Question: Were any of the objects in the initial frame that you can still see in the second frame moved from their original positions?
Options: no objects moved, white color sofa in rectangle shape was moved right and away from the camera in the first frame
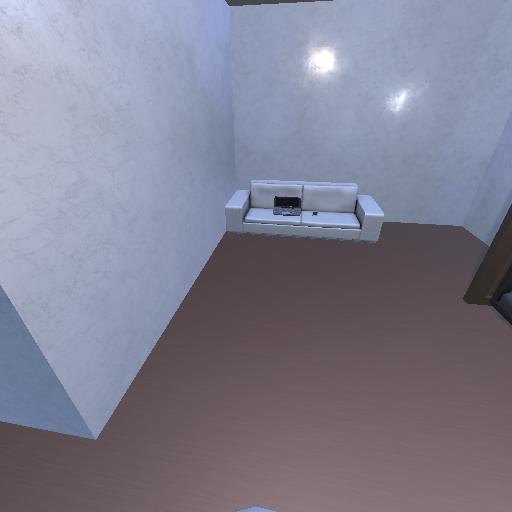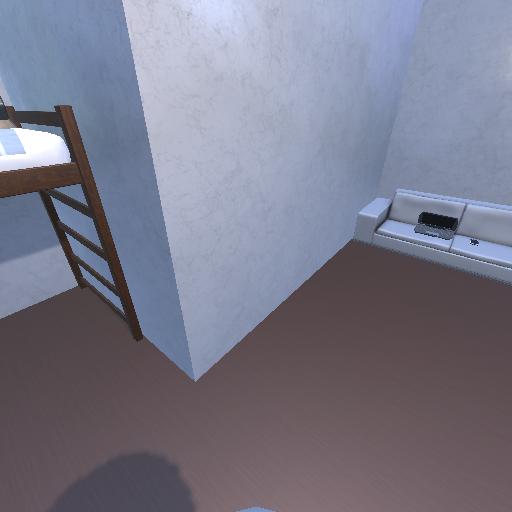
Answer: no objects moved